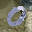
Label: 0